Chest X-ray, AP view. Patient: 43 years old, sex M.
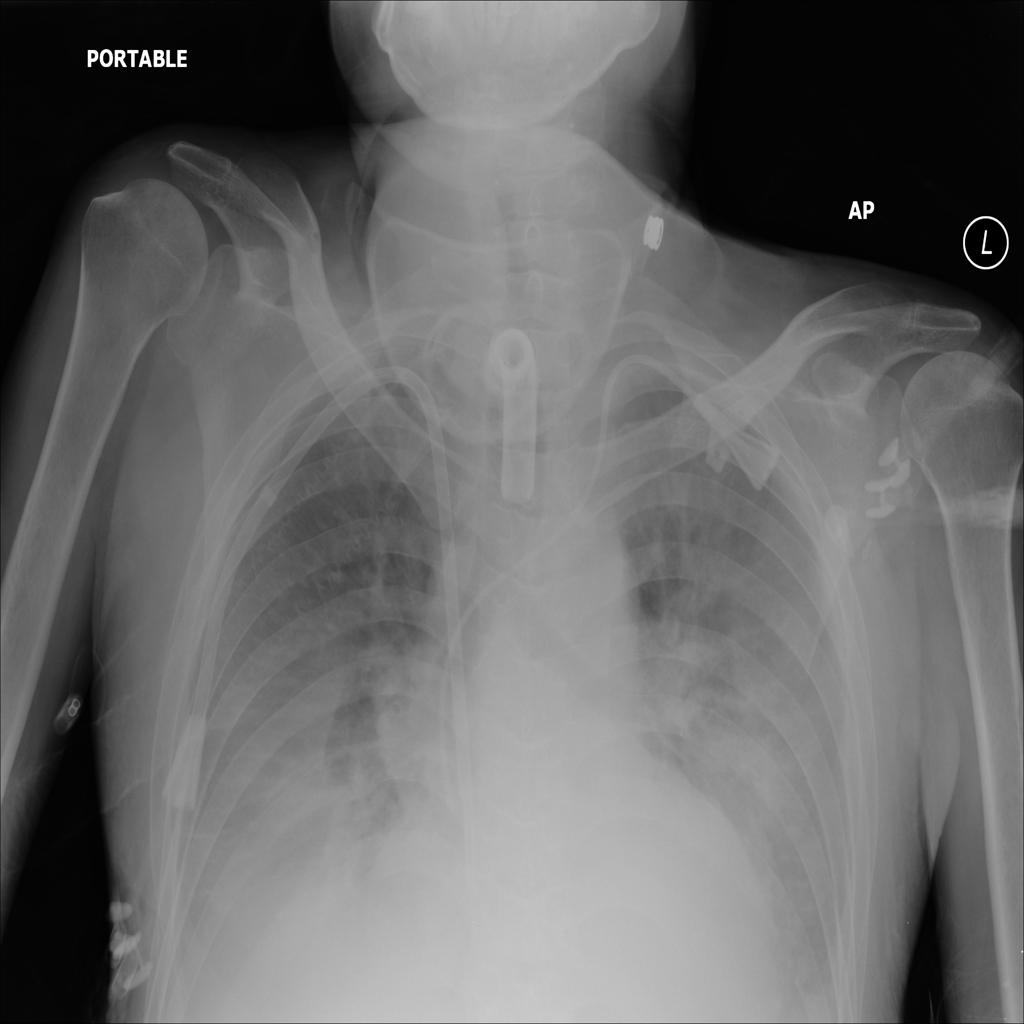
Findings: Effusion